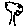
Label: tree